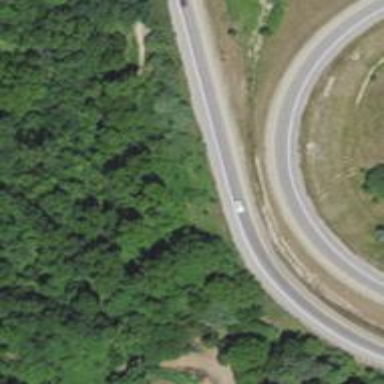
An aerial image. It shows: Asphalt motorway link.